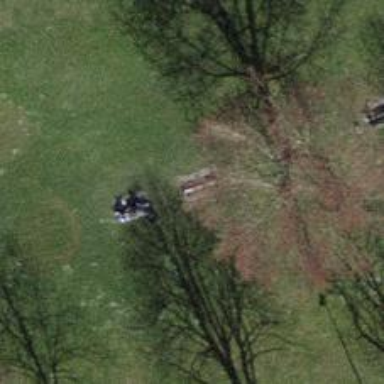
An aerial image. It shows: Red bench.